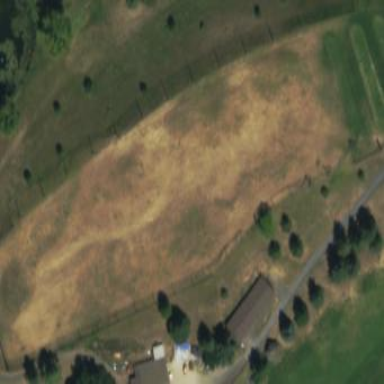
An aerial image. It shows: Driving range for golf on grass.